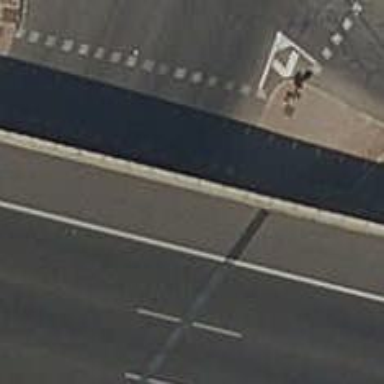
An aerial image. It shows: Sidewalk.